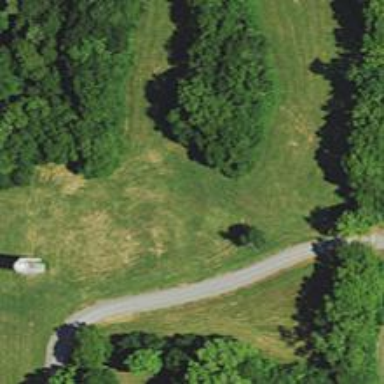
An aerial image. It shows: Disc golf tee.